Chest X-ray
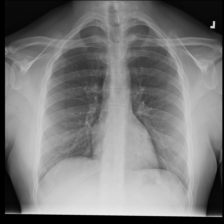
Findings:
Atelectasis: negative
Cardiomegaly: negative
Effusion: negative
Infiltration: negative
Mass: negative
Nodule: negative
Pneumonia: negative
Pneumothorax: negative
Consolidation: negative
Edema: negative
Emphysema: negative
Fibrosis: negative
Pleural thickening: negative
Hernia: negative